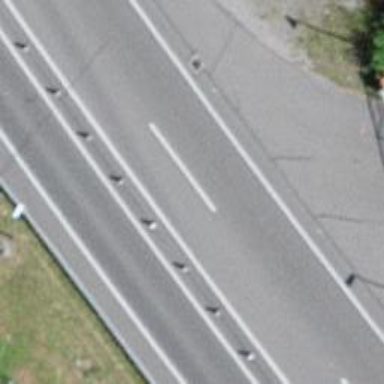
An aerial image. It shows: Bollard barrier.